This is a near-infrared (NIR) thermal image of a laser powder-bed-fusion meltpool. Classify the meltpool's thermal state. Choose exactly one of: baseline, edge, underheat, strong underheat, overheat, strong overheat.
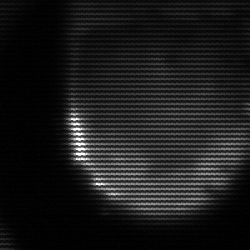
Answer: edge